Question: I have three listviews in VB.net and i want to get common values from that and make an custom chart from it
For Example,
Eg.
'''
Listview1 Listview2 Listview3
A B H
B C B
C A D
D E E
E J F
'''
Common in Listview
'''
1 And 2 2 And 3 1 And 3
A B B
B E D
C E
E
'''
Then Create Graph shown like this

I know how to get common values but don't know how to draw graph like this
Any ideas or Suggestions . . . . .??
It's VB Forms Application
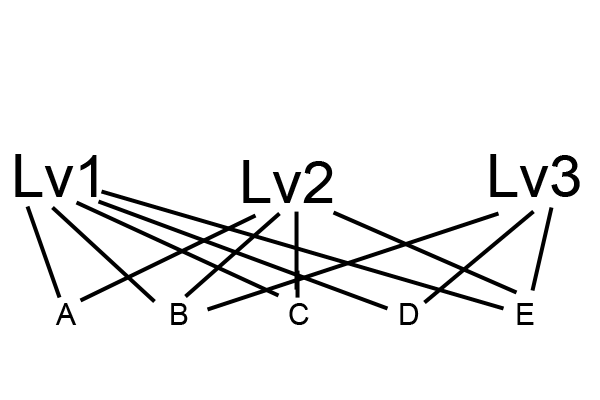
Answer: Try Using <URL> You'll find enough documentation And tutorials there